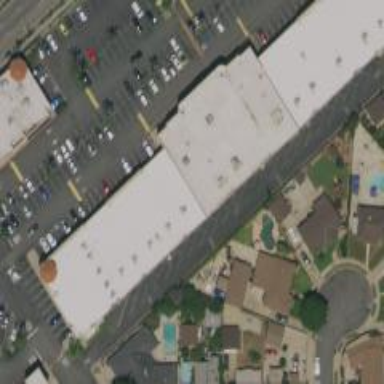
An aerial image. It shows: Retail building.